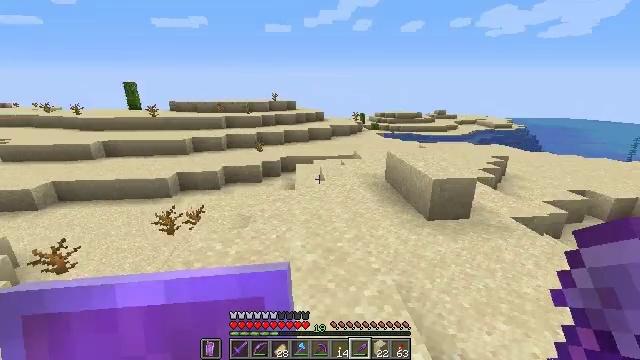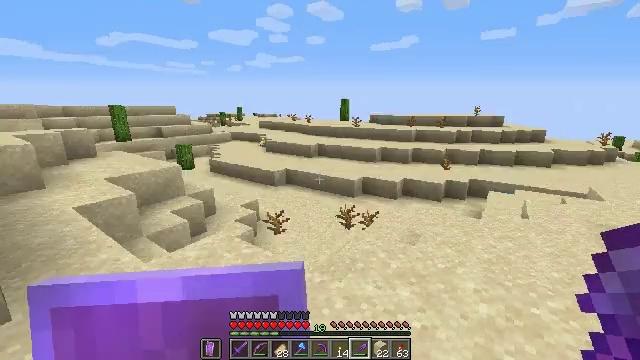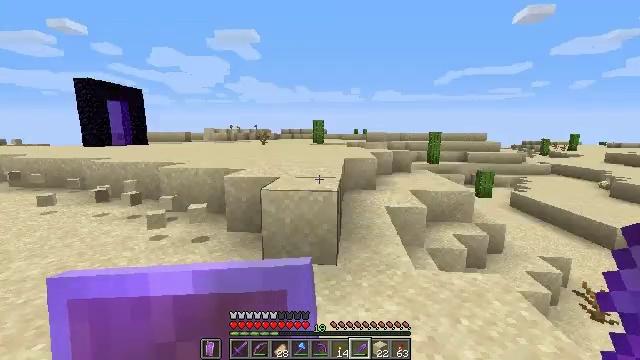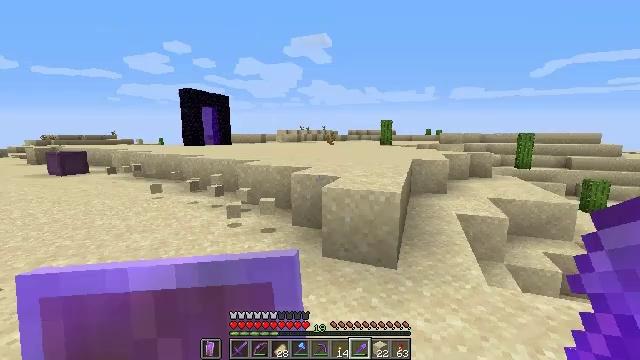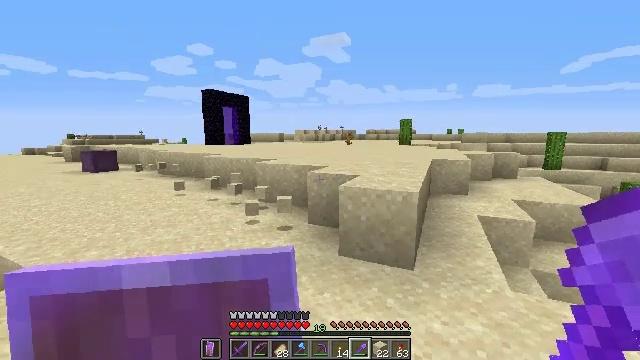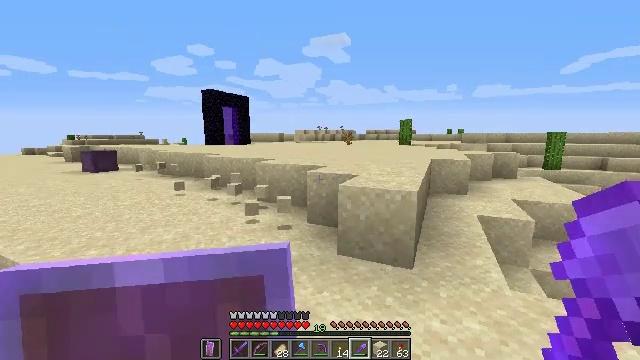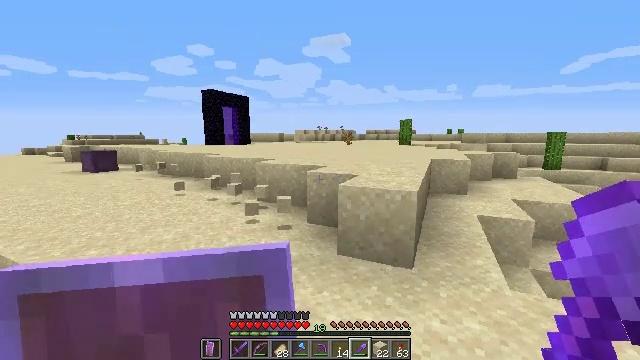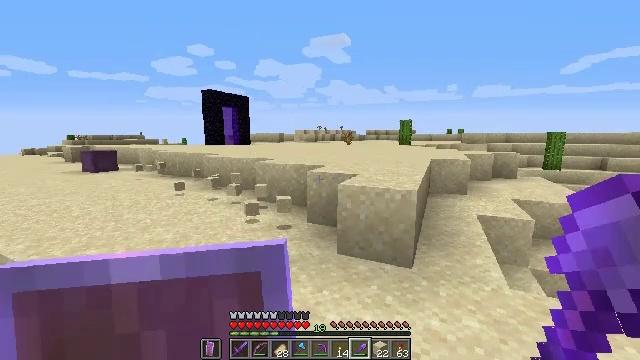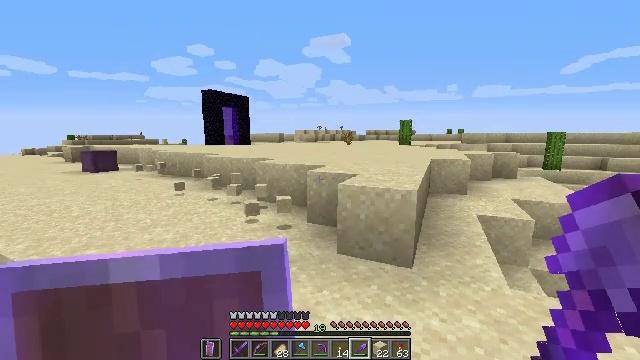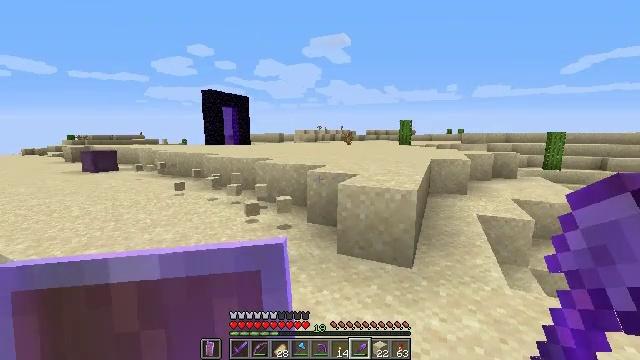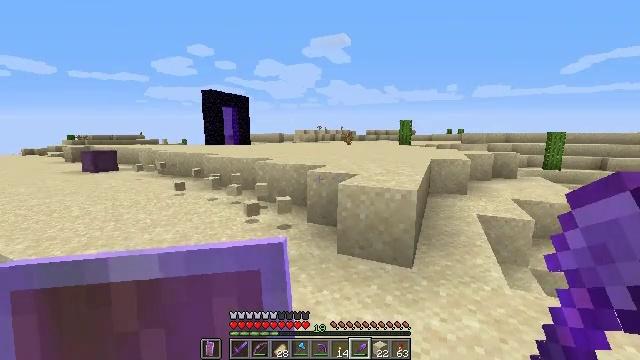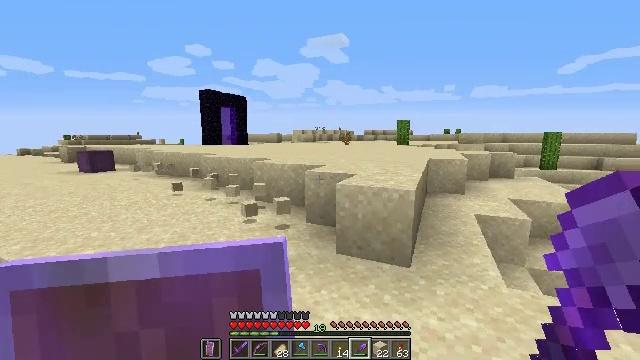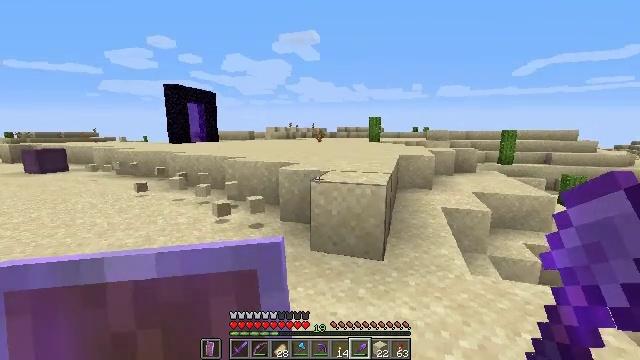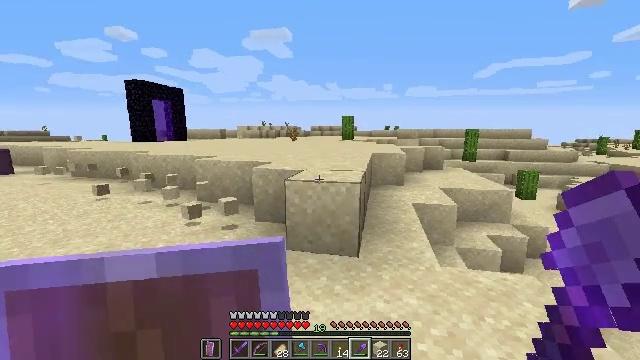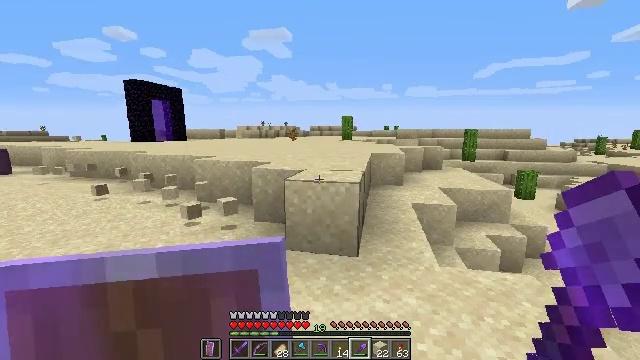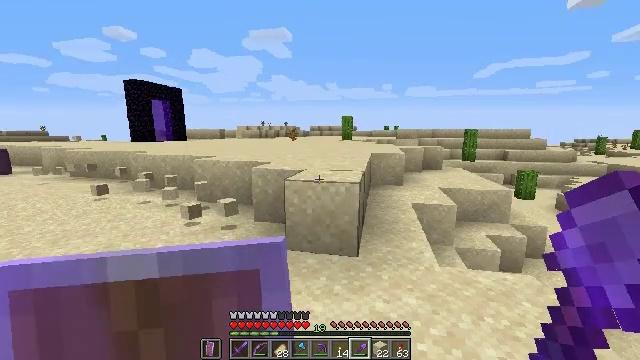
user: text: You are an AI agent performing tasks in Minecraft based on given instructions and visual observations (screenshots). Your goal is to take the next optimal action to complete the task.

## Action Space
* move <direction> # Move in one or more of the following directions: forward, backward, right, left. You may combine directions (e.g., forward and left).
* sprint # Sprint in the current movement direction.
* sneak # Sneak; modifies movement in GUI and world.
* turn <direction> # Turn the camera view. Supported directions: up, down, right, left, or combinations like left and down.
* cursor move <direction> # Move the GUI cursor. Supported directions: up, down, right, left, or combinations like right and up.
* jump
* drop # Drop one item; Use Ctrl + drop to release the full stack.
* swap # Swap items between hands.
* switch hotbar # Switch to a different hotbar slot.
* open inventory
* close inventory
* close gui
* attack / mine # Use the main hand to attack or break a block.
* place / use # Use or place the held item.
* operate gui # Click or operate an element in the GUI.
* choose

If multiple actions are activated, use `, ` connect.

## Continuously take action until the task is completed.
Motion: motion action
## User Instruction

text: Gather sand from the desert.
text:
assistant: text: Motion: turn left and up
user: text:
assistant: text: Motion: turn left and up
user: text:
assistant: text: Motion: turn left
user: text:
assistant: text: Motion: turn left
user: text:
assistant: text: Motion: no_op
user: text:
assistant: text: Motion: no_op
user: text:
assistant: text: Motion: no_op
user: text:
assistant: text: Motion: no_op
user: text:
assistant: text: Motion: no_op
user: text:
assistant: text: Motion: no_op
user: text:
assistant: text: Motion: no_op
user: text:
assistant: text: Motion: turn right
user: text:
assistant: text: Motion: turn right
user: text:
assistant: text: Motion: no_op
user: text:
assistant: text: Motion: no_op
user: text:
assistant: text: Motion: no_op
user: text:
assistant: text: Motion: move forward, turn right and up
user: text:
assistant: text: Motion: move forward
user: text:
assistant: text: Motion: move forward, attack / mine
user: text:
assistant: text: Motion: move forward, turn left, attack / mine
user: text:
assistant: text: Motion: move forward, turn left, attack / mine
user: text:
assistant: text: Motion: move forward, turn left, attack / mine
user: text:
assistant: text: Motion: move forward, attack / mine
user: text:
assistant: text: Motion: move forward and move left, turn left, attack / mine
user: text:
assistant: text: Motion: move forward and move left, turn left, attack / mine
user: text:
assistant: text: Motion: move forward and move left, turn left, attack / mine
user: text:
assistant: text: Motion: move forward and move left, turn left, attack / mine
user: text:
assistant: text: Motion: move forward and move left, turn left, attack / mine
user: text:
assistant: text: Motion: move forward and move left, attack / mine
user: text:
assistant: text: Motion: move forward and move left, attack / mine